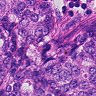
Metastatic tissue present: yes